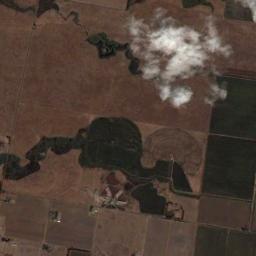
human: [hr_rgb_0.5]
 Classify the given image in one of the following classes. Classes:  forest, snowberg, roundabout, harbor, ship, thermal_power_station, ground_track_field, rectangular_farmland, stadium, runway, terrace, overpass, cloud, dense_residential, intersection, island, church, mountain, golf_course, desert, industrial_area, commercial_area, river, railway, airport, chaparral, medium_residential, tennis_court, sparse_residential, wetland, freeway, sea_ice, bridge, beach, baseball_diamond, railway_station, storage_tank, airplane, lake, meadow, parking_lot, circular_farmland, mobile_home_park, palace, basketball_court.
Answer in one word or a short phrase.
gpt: cloud